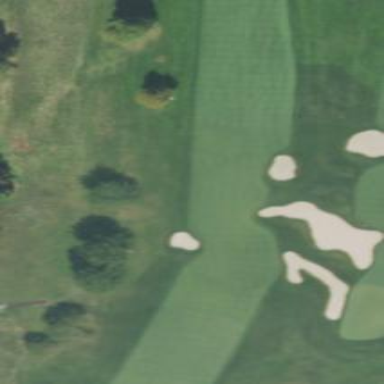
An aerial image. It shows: Grassy area designated as golf fairway.